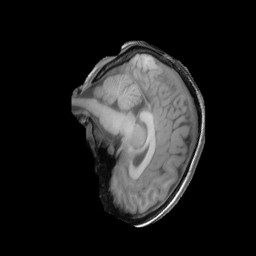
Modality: T1w
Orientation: sagittal
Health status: ill
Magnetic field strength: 3 T